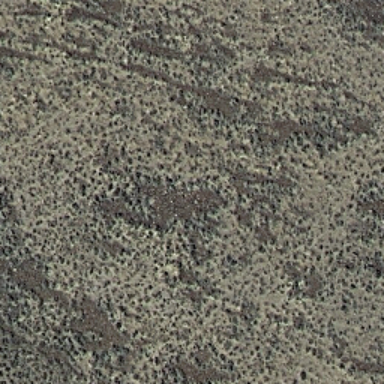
This is a chaparral .